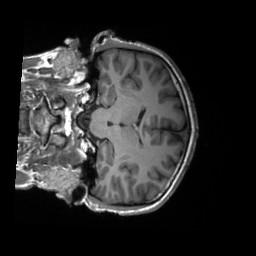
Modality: T1w
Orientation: coronal
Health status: healthy
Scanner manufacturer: siemens
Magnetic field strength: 3 T
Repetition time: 2.3 s
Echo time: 0.00228 s